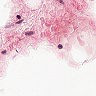
Metastatic tissue present: no